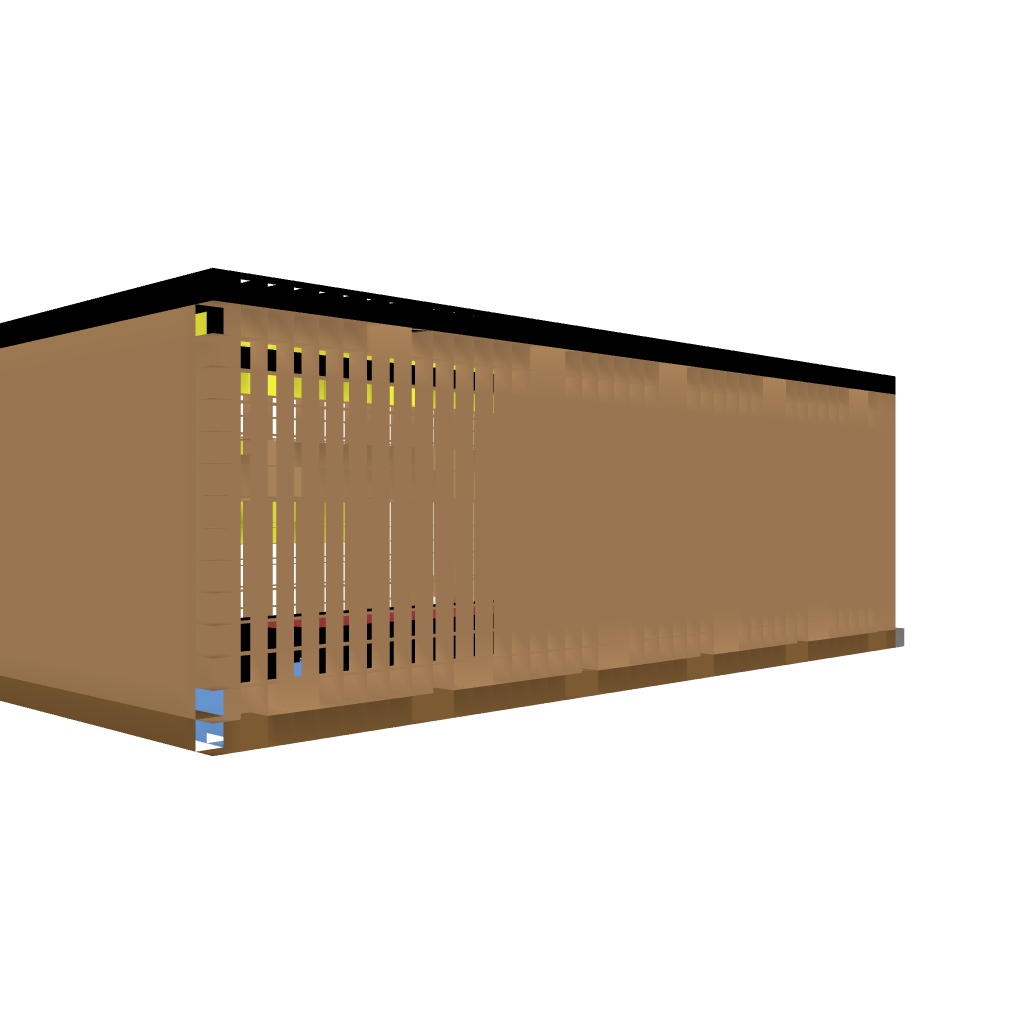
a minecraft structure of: The Cat Walk bad low quality